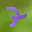
Label: 7